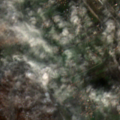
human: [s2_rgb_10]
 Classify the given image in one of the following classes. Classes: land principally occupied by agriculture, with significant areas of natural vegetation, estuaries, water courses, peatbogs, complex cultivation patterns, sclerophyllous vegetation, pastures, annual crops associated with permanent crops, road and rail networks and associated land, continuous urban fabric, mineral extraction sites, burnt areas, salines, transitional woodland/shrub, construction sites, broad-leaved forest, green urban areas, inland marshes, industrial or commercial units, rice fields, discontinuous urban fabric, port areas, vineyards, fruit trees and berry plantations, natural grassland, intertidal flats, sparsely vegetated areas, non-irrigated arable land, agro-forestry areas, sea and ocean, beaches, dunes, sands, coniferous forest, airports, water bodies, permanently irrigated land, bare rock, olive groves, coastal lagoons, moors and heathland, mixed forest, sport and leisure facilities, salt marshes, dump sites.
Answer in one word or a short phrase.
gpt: discontinuous urban fabric, non-irrigated arable land, pastures, broad-leaved forest, natural grassland